Question: Count the number of objects in the diagram.
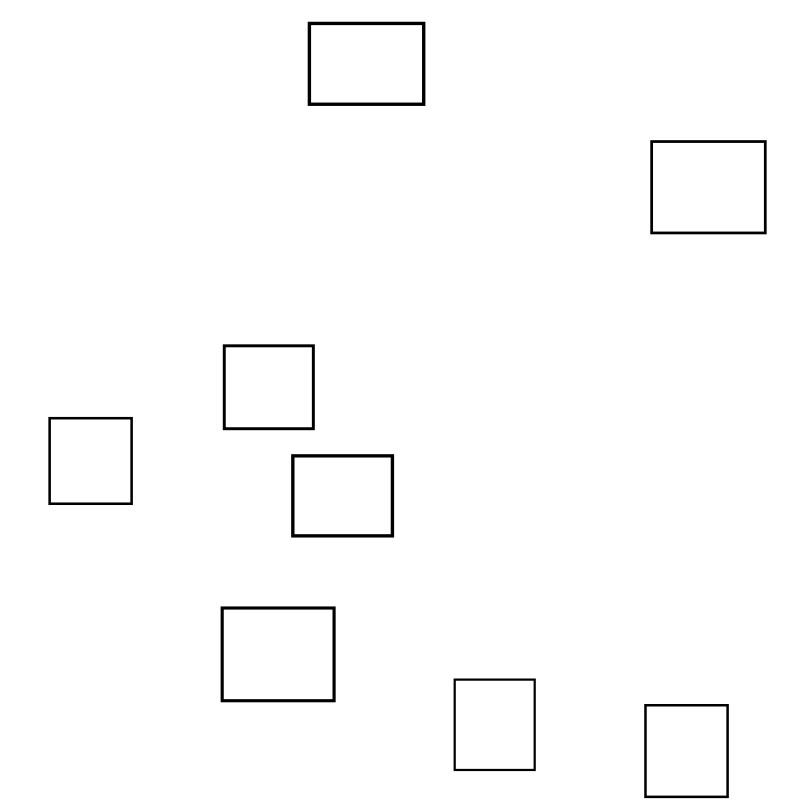
Answer: 8